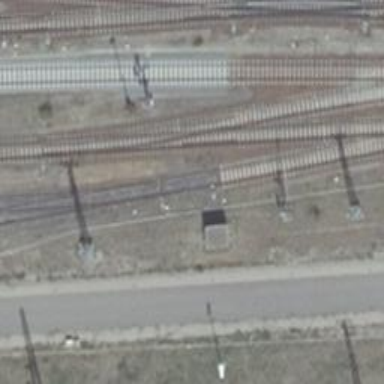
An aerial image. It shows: Railway signal.